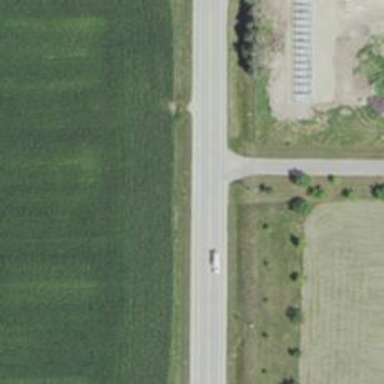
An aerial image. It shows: Primary highway.